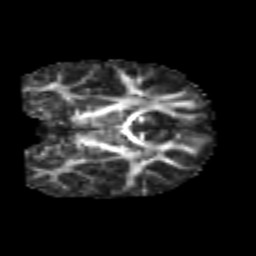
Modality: FA
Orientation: coronal
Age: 5
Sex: male
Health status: healthy